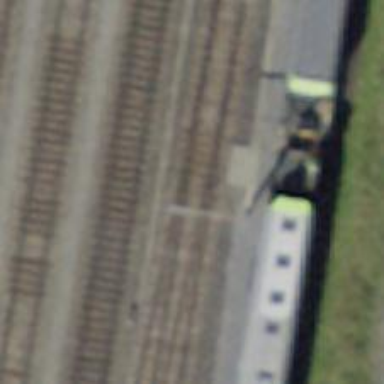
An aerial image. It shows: Railway switch.